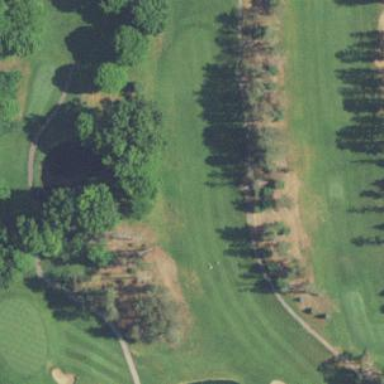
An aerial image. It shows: Grassy area designated as golf fairway.